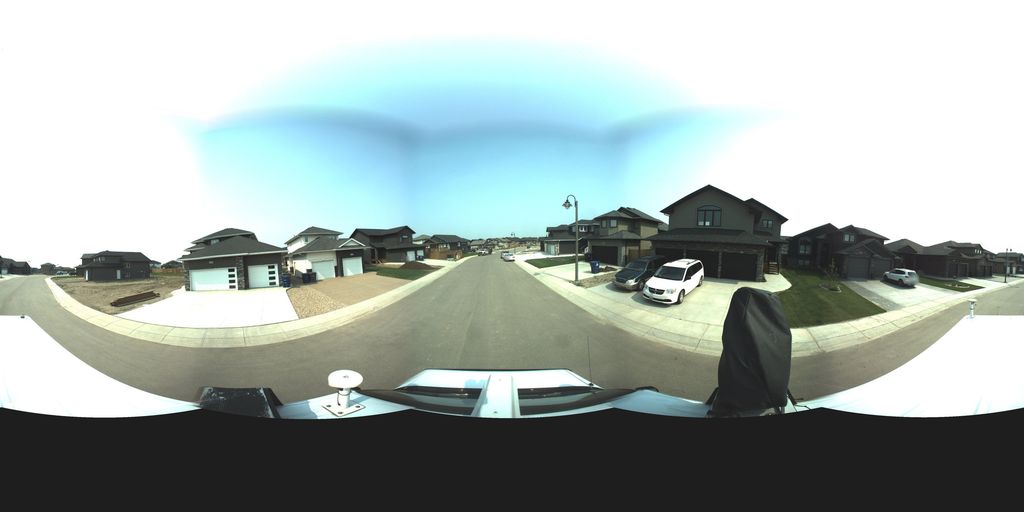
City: saskatoon